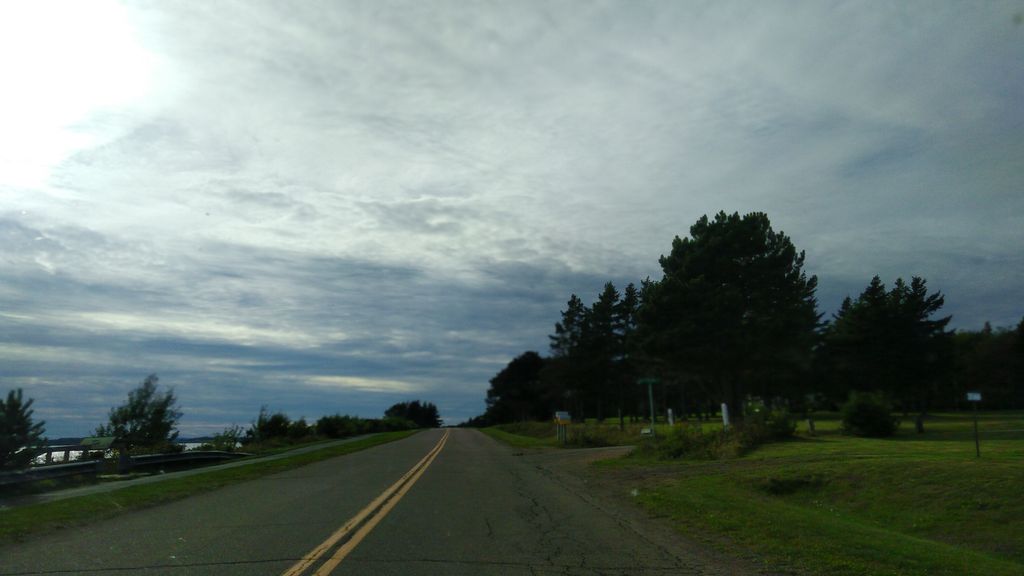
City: charlottetown